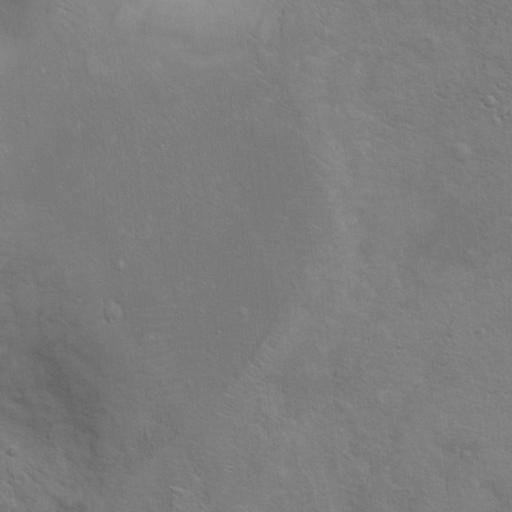
Classes present: Background, Cone